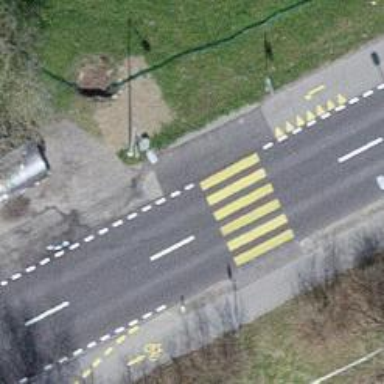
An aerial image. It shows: Pedestrian crossing with zebra markings on the footway.